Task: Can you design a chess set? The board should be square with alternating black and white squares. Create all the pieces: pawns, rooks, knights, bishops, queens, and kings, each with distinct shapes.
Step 255:
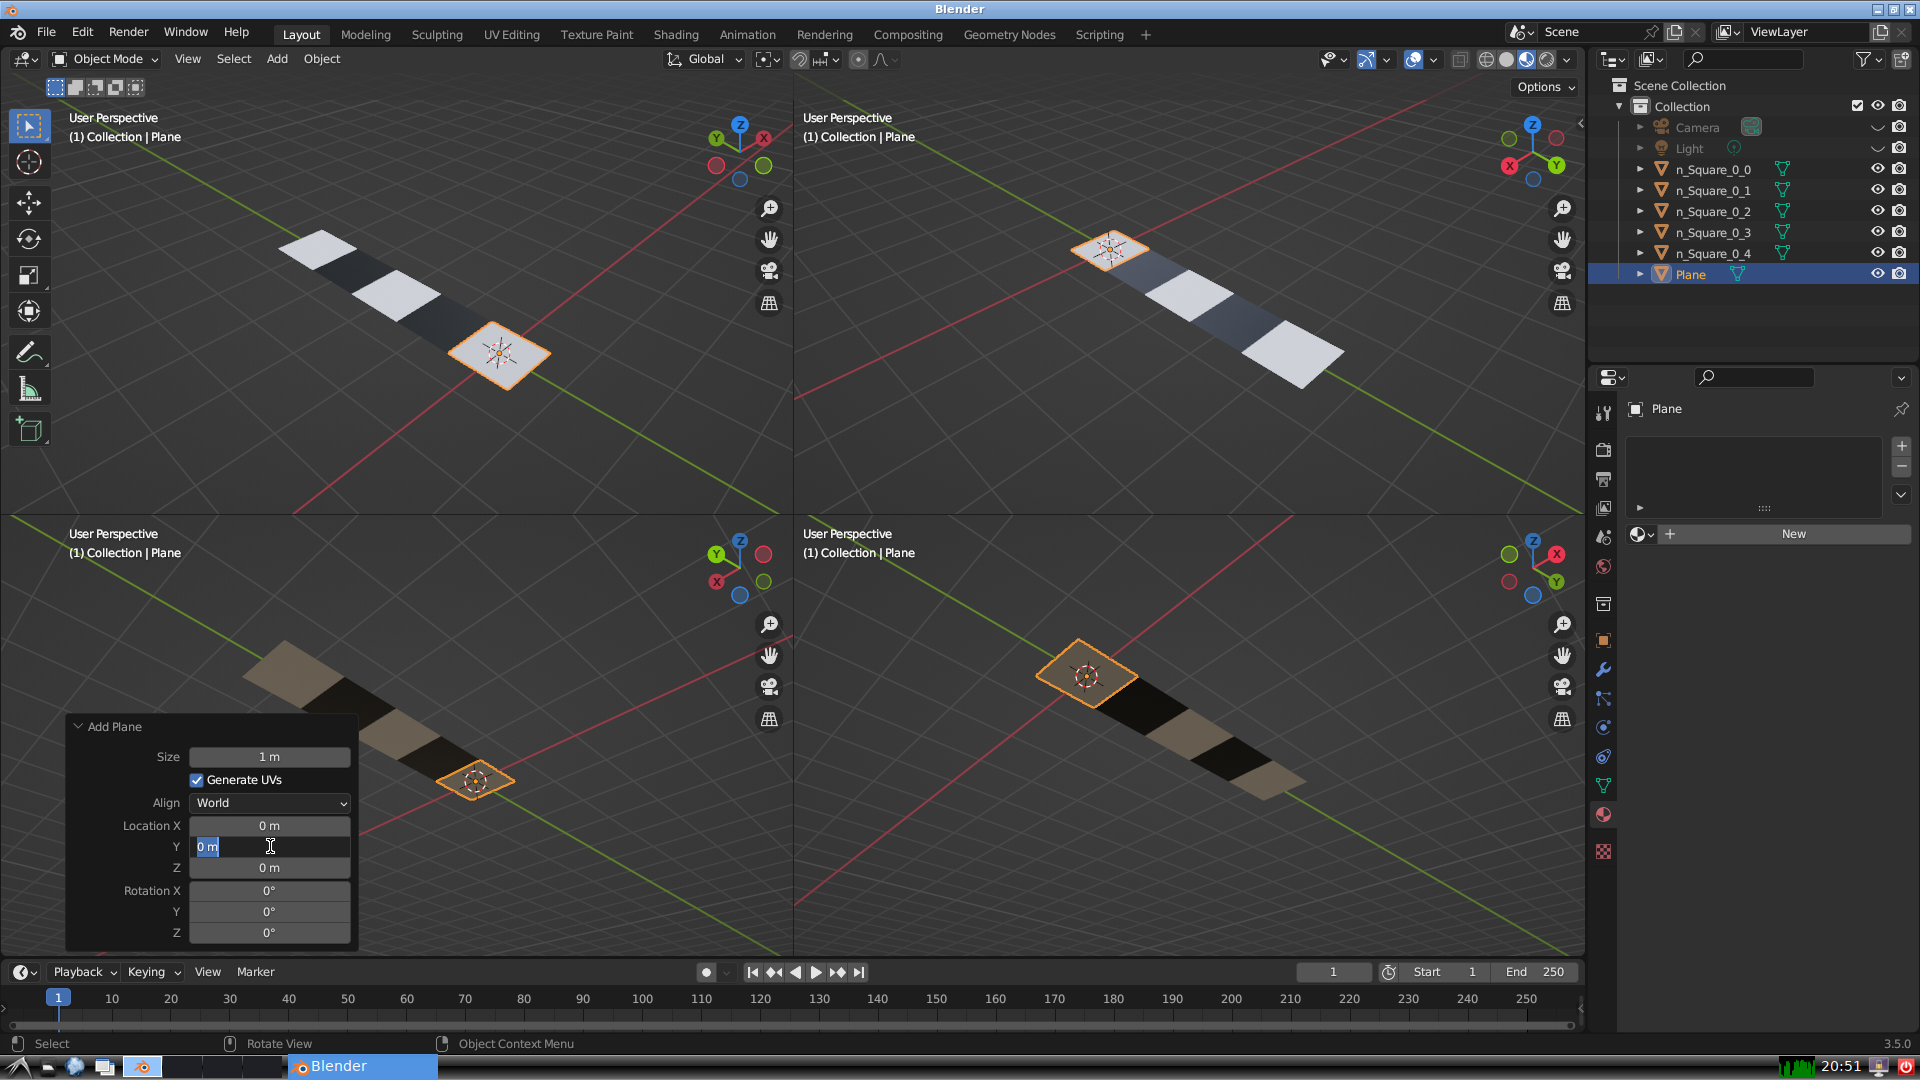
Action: input_text: 5.0